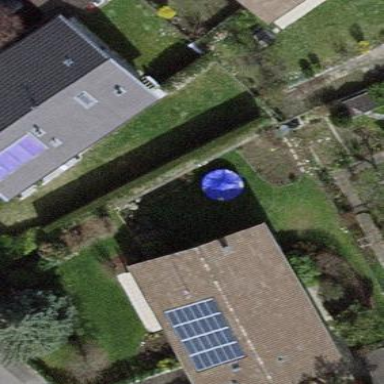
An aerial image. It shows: Garden enclosed by fence.